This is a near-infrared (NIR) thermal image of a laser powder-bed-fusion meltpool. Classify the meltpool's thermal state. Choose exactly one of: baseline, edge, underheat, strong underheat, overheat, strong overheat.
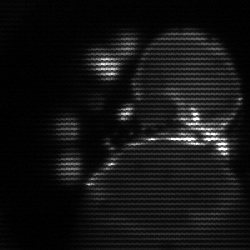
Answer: edge